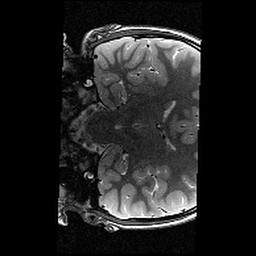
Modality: T2w
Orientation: coronal
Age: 12
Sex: male
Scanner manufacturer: siemens
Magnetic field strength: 3 T
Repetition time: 9.23 s
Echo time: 0.067 s